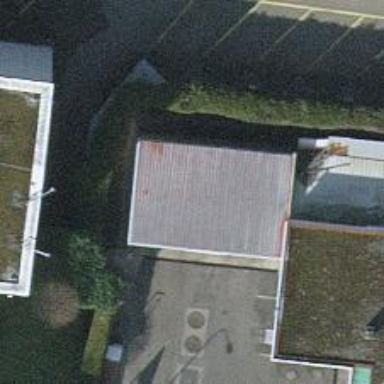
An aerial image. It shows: Car wash facility.